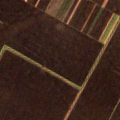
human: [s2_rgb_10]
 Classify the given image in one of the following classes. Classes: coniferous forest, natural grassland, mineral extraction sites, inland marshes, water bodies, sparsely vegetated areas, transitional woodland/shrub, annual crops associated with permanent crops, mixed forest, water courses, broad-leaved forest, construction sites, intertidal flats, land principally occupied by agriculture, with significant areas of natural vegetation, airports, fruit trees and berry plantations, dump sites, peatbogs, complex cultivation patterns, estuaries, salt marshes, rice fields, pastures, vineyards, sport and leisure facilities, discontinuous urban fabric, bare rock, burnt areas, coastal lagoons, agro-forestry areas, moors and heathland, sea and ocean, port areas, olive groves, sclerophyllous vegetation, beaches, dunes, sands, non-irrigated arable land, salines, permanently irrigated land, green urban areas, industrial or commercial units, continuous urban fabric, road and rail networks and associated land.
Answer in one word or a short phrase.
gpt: non-irrigated arable land